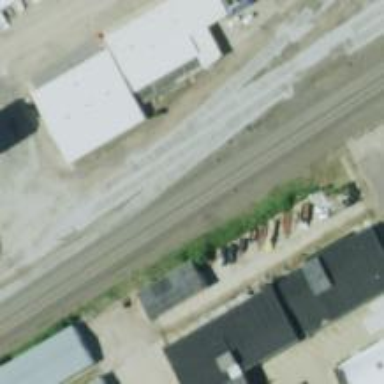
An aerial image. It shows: Railway yard used for servicing trains.